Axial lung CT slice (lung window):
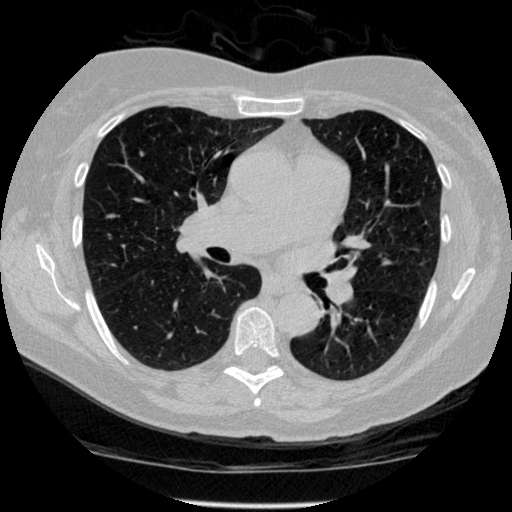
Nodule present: no